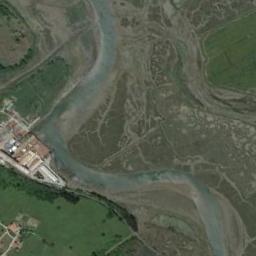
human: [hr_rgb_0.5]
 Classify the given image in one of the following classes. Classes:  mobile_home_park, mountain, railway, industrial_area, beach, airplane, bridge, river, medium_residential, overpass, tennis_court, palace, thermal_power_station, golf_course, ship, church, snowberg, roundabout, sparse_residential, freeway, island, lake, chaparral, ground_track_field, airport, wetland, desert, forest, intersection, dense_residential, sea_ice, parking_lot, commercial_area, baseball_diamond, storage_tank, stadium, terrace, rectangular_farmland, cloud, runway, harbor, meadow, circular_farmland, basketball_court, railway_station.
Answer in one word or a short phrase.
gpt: river